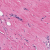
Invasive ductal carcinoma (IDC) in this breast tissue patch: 1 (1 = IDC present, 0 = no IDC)